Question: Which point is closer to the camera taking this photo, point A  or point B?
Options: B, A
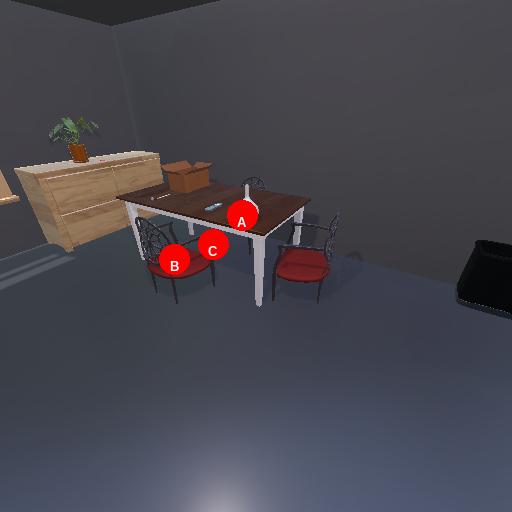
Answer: B